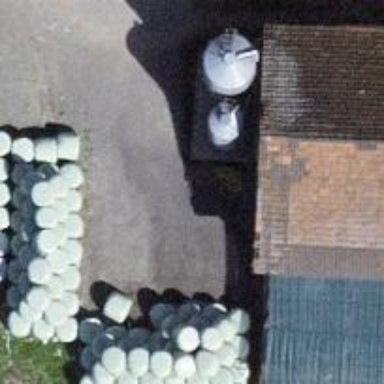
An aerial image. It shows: Silo.